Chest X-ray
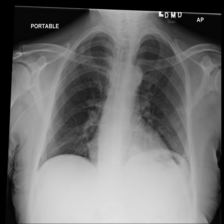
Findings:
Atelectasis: negative
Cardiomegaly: negative
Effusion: negative
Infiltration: negative
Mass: negative
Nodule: negative
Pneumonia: negative
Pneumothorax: negative
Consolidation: negative
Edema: negative
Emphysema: negative
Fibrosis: negative
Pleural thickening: negative
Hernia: negative